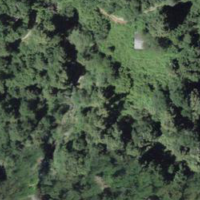
EUNIS habitat code: 44
Species observed at this site:
Vincetoxicum hirundinaria